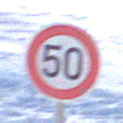
Verkehrszeichen: Geschwindigkeit50
Umgebung: Outdoor, Nature
Tageszeit: MorningAfternoon
Wetter: PartlyCloudy
Licht: Natural
Jahreszeit: Winter
Kontrast: HighContrast